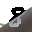
Label: 8